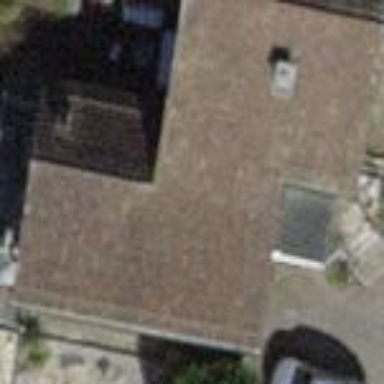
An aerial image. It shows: Building with tiled roof.